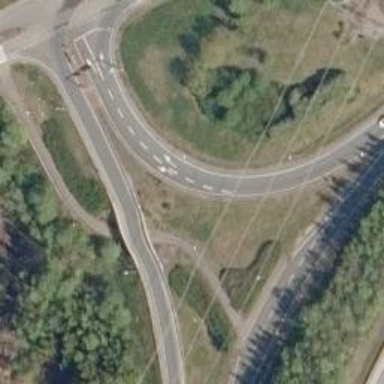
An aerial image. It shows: Asphalt trunk link road.